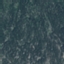
Label: HerbaceousVegetation